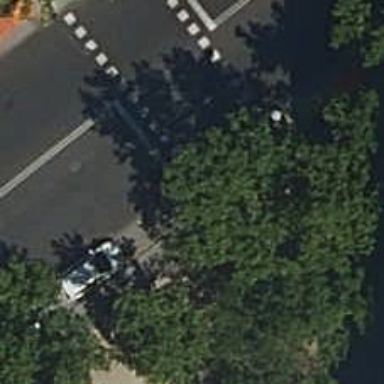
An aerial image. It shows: Parking area with asphalt surface.